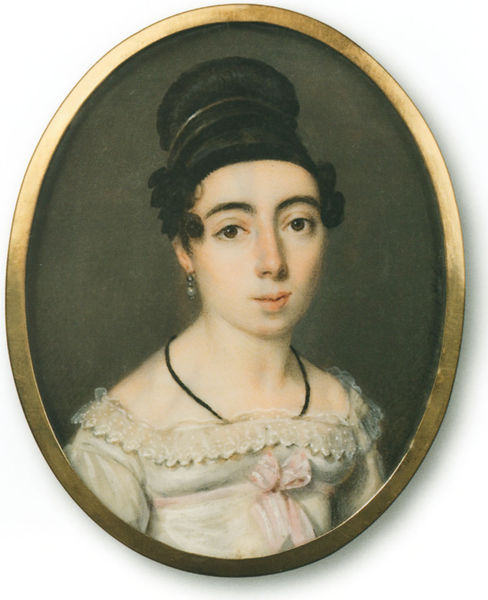
Titel: Jeune femme brune à la devise sentimentale
Künstler: Pierre-Édouard Dagoty
Institution: Bordeaux, Musée des Arts Décoratifs, legs Jeanvrot, inv.66.1.1173
Schlagwörter: dunkel, gemälde, weiß, mädchen, brust, frau, frisur, haar, kleid, mund, nase, ohrring, schmuck, schwarz, stirn, ölbild, blick, dame, malerei, schleife, augen, barock, blass, kleidung, kragen, rahmen, spitze, bildnis, goldrahmen, portrait, porträt, gold, haare, ohrringe, augenbrauen, kinn, lippen, locke, locken, perle, rosa, schulter, schultern, seide, oval, rund, lächeln, kette, monochrom, ausdruck, haarband, nacken, olive, brauen, hochsteckfrisur, rüschen, fein, dekolleté, halskette, schwarze haare, medaillon, vergoldet, biedermeier, scwarz, empire, seidenkleid, miniatur, nase mund, turmfrisur, ohrringegräfin, krttr